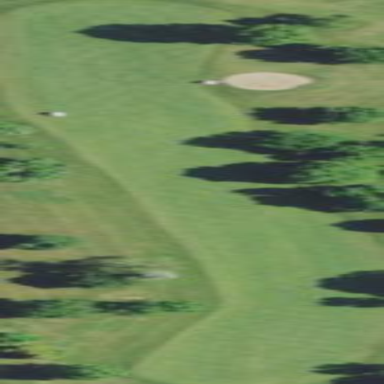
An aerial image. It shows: Grassy area designated as golf fairway.